Current action and preconditions to check: trajectory_clear

Your task: For each precondition in the list above, predict whether it will hold at this action.

Consider the current scene as observed from the mobile robot's camera, and analyze the predicted future states of all dynamic agents (e.g., people, animals, vehicles, or any moving entities) within the NEXT SECOND.

IMPORTANT: Only answer "very likely" if you are absolutely certain—based on strong, clear evidence—that a dynamic agent will violate the precondition in the predicted future state. Do NOT answer "very likely" for unlikely, ambiguous, or low-probability risks.

Ask yourself for each precondition: Is there a high probability, with clear and convincing evidence, that the predicted future states of any dynamic agent will interfere with the predicted future state of the currently executing action within the NEXT SECOND, causing that precondition to fail?

Assess the risk level based on these predictions. Use "likely" or "very likely" if motions create a clear risk of interference.

Use "neutral" or "improbable" if agents are nearby but their predicted paths are clearly diverging or non-conflicting.

Failure Risk Categories: "very improbable", "improbable", "neutral", "likely", "very likely"

Answer Format: Output ONLY the probability_of_failure value from these categories: "very improbable", "improbable", "neutral", "likely", "very likely"

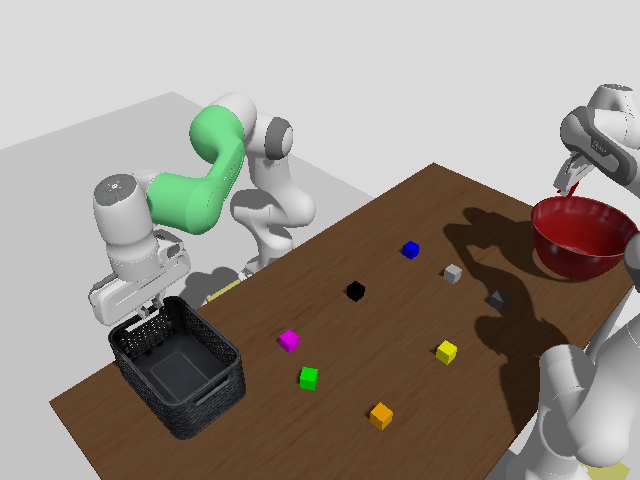

Answer: very improbable